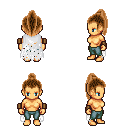
a pixel art fantasy rpg character, female body template, human, tanned skin, white tattered cape, teal pants, brown long topknot hairstyle, leather bracers, four views (front, back, left, right), 2x2 character sprite sheet, small pixel art, hard edges, no anti-aliasing